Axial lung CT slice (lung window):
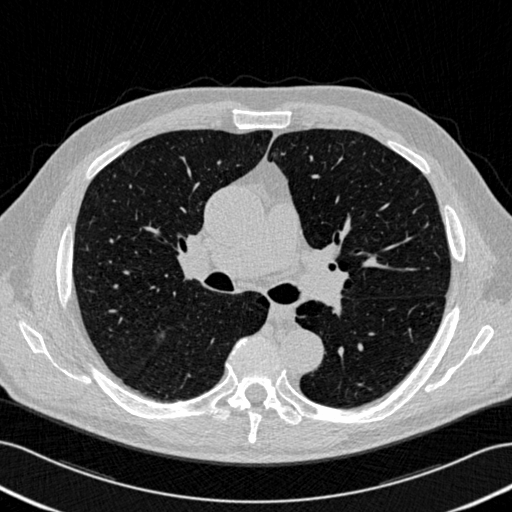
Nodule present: no